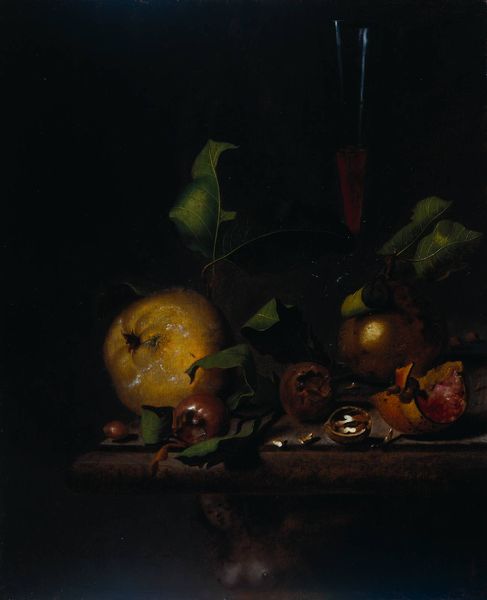
Titel: Stilleben mit Quitten, Misteln und einem Glas
Künstler: Martinus Nellius
Standort: Amsterdam
Institution: Rijksmuseum
Schlagwörter: akt, blau, blätter, dunkel, gemälde, laub, nackt, schatten, cezanne, gelb, grün, äste, blume, blumen, braun, brust, busen, frankreich, frau, getränk, glas, grau, hell, holz, licht, orange, schwarz, tisch, tische, ölbild, obst, rose, rot, malerei, alt, flasche, regal, trinken, barock, messer, schale, schüssel, sockel, teller, bild, holland, niederlande, tischbein, tischdecke, öl, ast, natur, spiegelung, zweige, figur, gold, haare, kelch, realismus, decke, blatt, leuchte, pflanze, pflanzen, engel, feigen, frucht, früchte, kürbis, skulptur, stilleben, stillleben, trauben, vase, apfel, äpfel, brüste, farbig, ecke, düster, farbe, essen, rotwein, wein, realistisch, büste, glanz, kerzen, leuchter, stofflich, ring, exotisch, birne, harmonie, kante, quitte, tischkante, kirschen, vanitas, gefäß, memento mori, vergänglichkeit, zweig, torso, brett, weinglas, waffe, leinwand, kugel, chardin, niederländisch, pinsel, distel, tischplatte, schnitzerei, anrichte, schwärze, efeu, obstschale, hagebutte, besteck, pfirsich, spiegelungen, flämisch, karyatide, reflex, golden, granatapfel, pflaume, zitrone, etagere, biss, ablage, angebissen, anordnung, apfelputzen, datteln, difus, feiegn, feige, gabel, gejb, gestrüp, glänzt, haselnuss, meister, meisterhand, meisterlich, mementum mori, mirabelle, mispel, morta, natura morta, nuss, nüsse, objekte, vage, verfault, wallnuss, walnuss, weihnachtlich, überhang, glasgefäß, brünette, oben ohne, mispeln, obstteller, grüne blätter, grantapfel, 1600, stilllebeb, tisch holztisch, fr, borne, nl, grsnstapfel